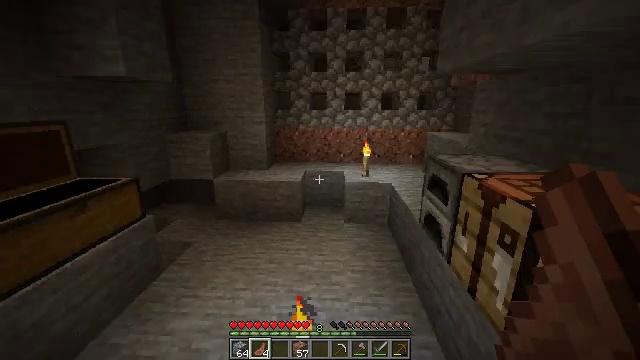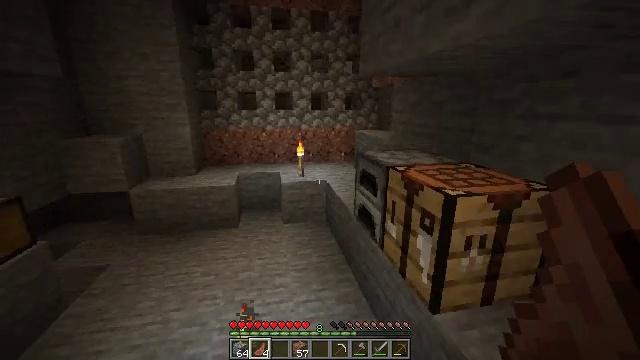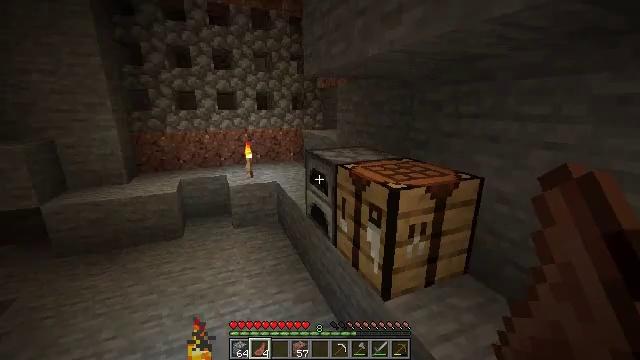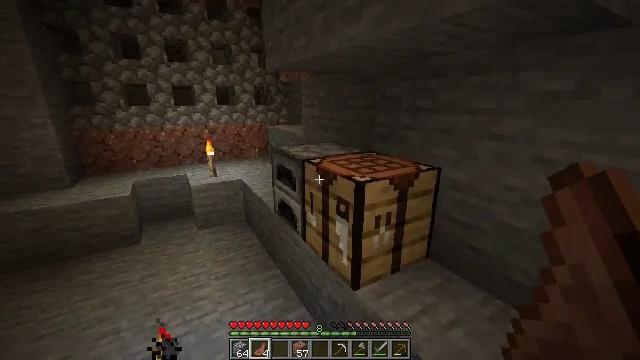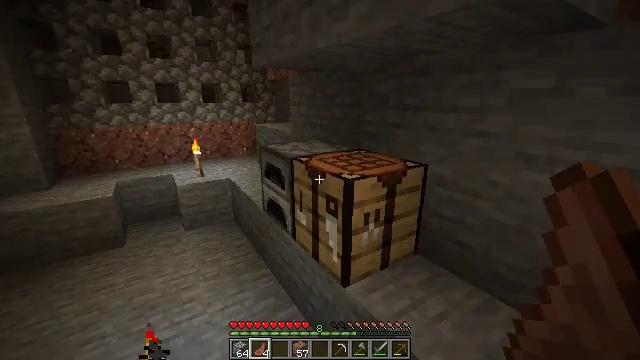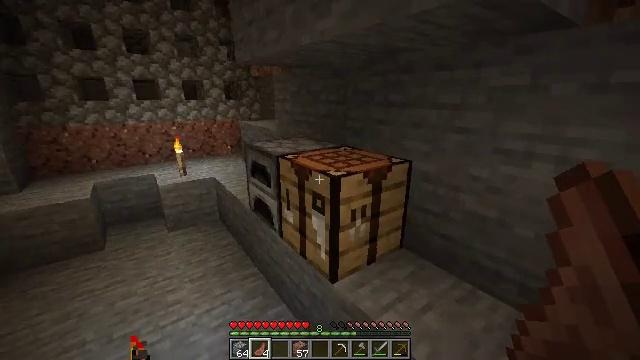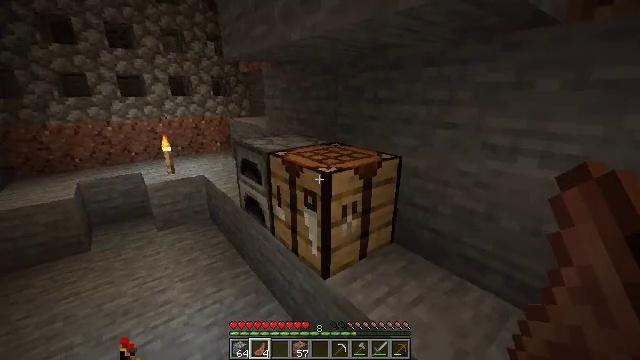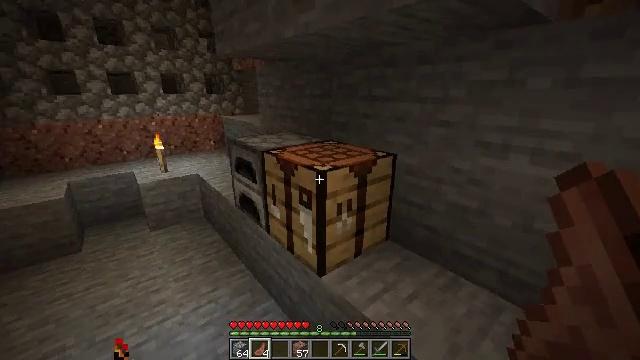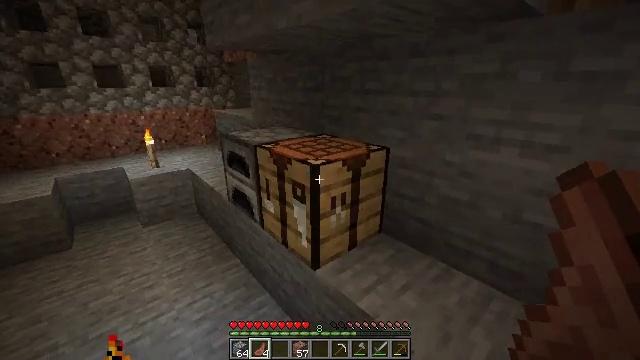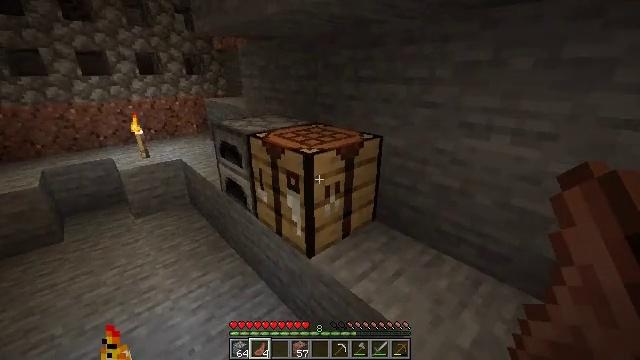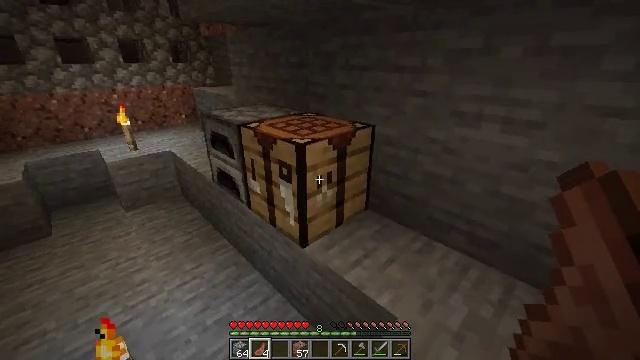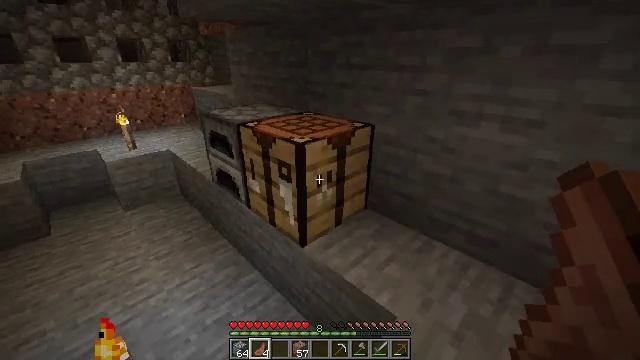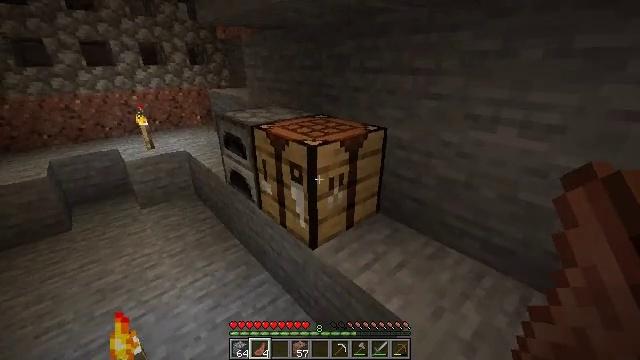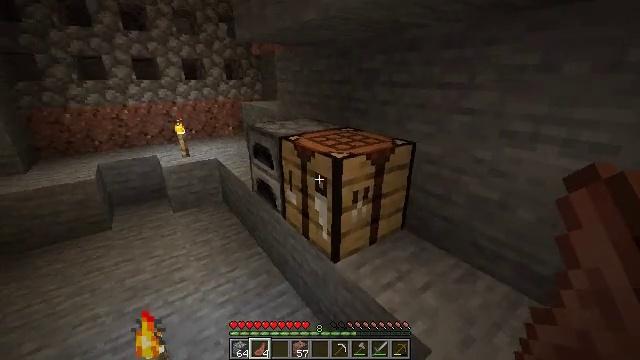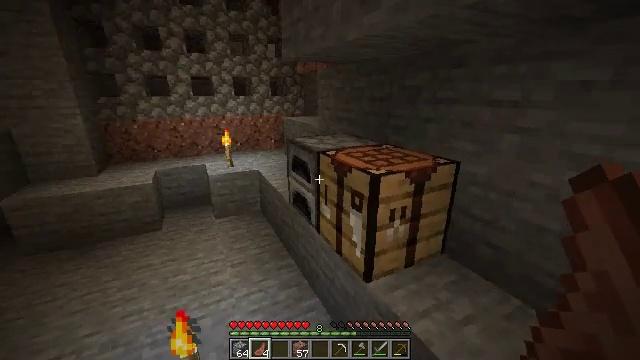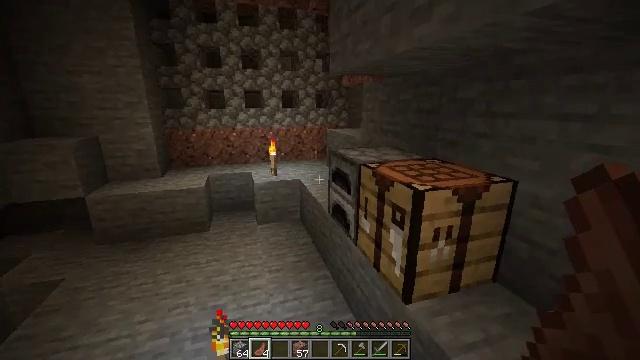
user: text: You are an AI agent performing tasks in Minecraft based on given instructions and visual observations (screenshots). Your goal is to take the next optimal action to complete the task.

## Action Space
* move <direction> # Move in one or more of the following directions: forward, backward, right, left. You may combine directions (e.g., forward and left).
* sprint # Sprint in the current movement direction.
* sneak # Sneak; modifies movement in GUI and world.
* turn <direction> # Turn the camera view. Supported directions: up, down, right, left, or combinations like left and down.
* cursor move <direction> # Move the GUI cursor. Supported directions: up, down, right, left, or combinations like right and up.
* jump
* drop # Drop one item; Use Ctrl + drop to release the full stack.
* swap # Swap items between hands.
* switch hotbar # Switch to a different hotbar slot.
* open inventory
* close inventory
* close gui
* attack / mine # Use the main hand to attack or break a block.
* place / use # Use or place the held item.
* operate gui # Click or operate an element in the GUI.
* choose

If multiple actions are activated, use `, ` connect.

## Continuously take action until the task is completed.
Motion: motion action
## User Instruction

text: Use materials to craft a gold ingot.
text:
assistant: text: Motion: turn right
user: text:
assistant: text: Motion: turn right
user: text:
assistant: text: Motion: turn right and down
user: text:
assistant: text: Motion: turn right
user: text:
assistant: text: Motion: turn right
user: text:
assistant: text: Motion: turn right
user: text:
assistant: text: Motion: turn right
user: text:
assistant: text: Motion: turn right and down
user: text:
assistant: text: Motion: turn right and down
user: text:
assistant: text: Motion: turn right and down
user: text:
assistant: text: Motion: no_op
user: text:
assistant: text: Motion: turn left
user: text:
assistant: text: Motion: turn left and up
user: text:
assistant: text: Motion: turn left and up
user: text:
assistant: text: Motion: turn left and up
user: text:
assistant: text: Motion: turn left
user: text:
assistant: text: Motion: no_op
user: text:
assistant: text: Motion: no_op
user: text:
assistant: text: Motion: no_op
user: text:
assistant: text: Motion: no_op
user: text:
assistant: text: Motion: turn right
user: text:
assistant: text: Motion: no_op
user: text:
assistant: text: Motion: turn right
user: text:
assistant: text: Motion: turn right
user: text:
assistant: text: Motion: no_op
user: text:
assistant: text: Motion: turn right
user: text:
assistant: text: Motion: no_op
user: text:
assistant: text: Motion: use / place
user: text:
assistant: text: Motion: use / place
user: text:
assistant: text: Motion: use / place